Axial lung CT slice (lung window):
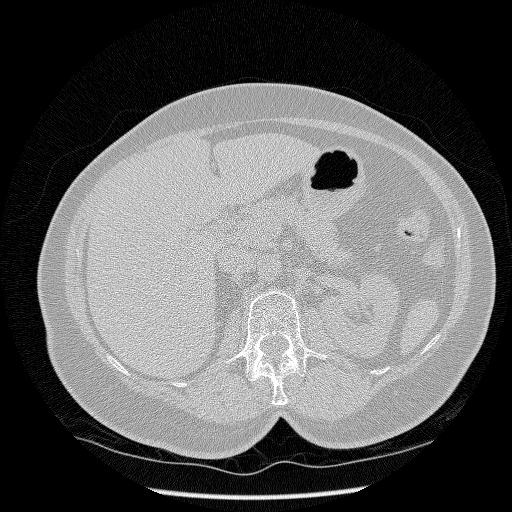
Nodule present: no